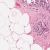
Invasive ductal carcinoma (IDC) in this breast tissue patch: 0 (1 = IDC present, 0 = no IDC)